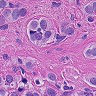
Metastatic tissue present: yes